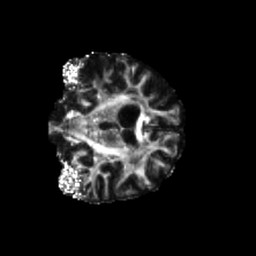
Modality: FA
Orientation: coronal
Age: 68
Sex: female
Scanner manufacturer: siemens
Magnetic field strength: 3 T
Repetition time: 5.25 s
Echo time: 0.08 s